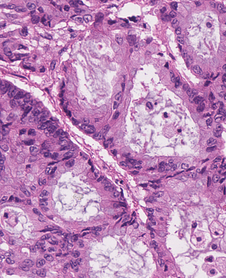
Tumor epithelial tissue: yes
Tumor-associated stroma tissue: yes
Normal tissue: no